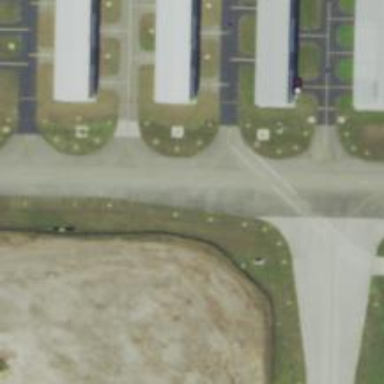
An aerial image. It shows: View of taxiway at the airport.